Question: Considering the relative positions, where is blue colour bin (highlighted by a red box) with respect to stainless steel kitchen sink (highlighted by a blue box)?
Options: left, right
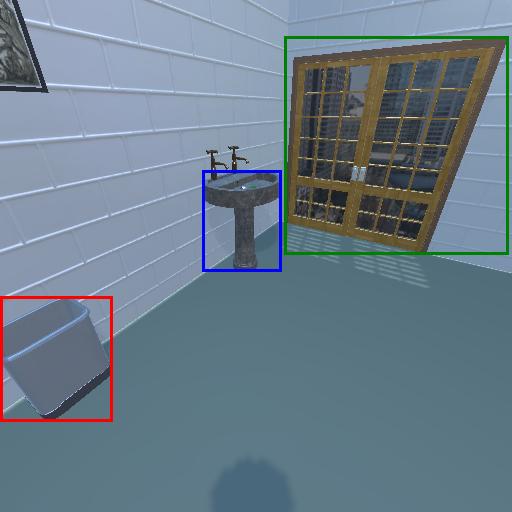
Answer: left